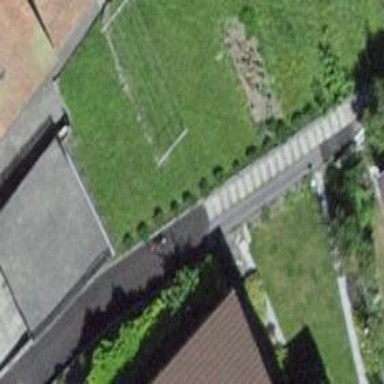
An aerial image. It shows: Set of steps on the road.